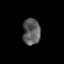
Tissue: lung
Cell type: Epithelial cells
Senescence score: 0.1978
Nuclear area (px): 451
Mean DAPI intensity: 92.395